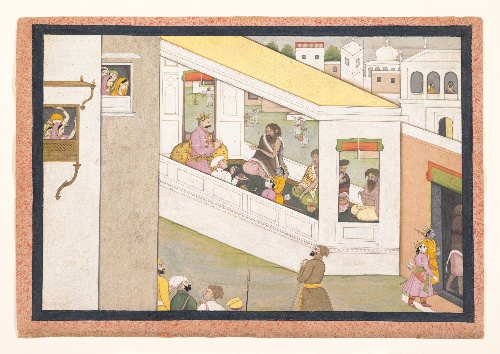
Artist: Nainsukh
Artist bio: active ca. 1735–78
Date: ca. 1780
Object type: Folio
Classification: Paintings
Medium: Ink and opaque watercolor on paper
Culture: India, Punjab Hills, kingdom of Kangra
Dimensions: 9 5/8 x 13 15/16 in. (24.5 x 35.4 cm)
Department: Asian Art
Credit line: Seymour Fund, 1976
Accession year: 1976
Repository: Metropolitan Museum of Art, New York, NY
Tags: Men|Kings|Women